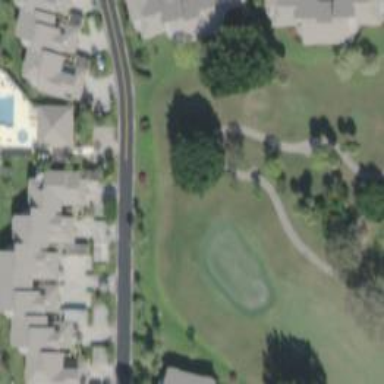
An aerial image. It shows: Path for golf carts.